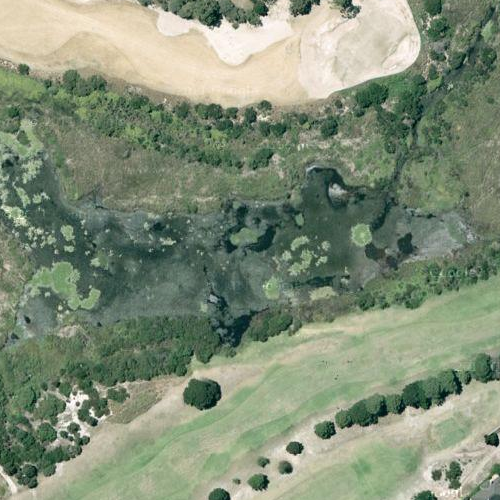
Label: sydney